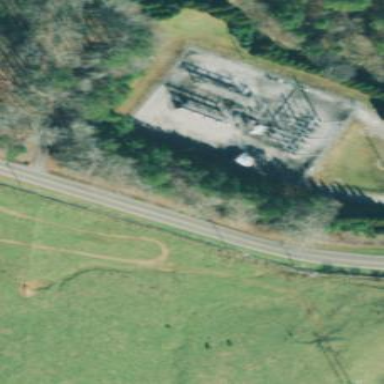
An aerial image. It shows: Distribution substation surrounded by fence.